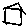
Label: house